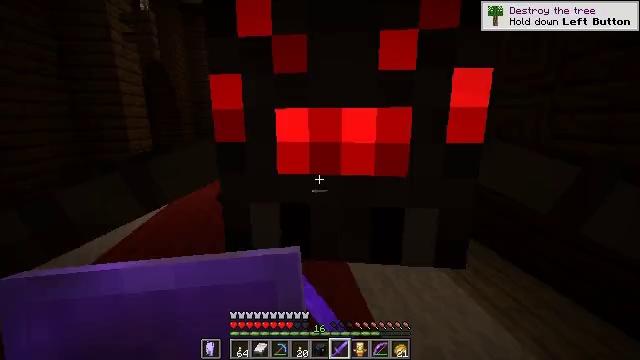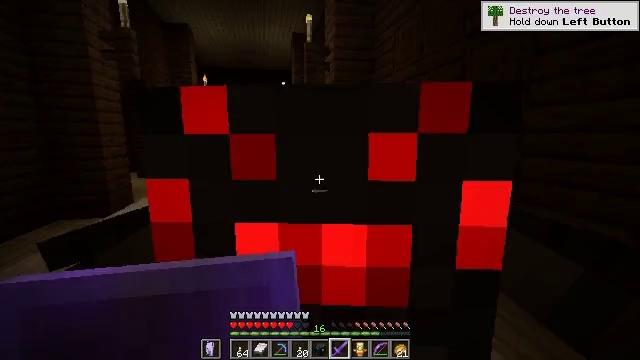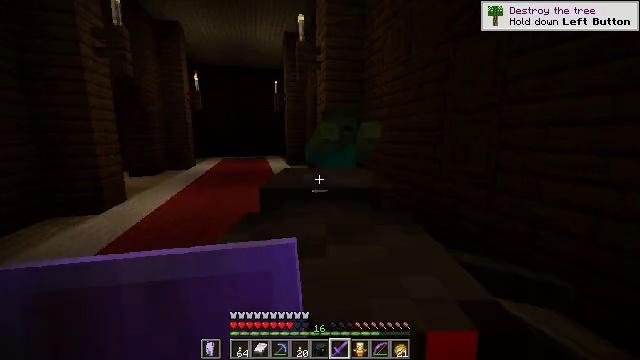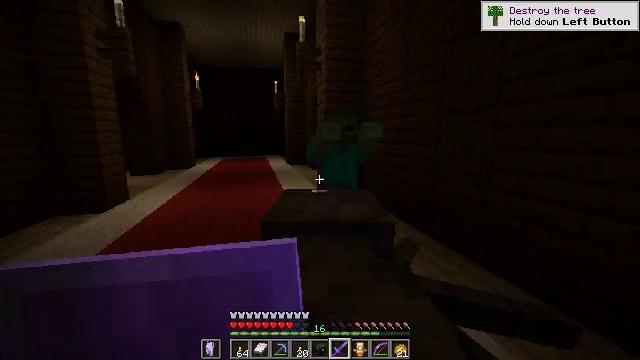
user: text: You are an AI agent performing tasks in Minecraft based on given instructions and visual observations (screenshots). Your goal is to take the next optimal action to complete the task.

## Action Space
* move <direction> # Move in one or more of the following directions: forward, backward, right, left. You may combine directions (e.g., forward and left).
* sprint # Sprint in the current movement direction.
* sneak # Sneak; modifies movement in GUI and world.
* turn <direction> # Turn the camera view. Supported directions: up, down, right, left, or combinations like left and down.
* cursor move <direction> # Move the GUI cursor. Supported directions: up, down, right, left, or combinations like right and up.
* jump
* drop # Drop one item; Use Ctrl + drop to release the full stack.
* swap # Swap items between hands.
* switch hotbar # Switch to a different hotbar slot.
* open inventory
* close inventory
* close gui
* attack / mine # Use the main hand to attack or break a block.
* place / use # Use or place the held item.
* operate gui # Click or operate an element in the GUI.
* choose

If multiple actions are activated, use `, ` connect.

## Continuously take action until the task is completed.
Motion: motion action
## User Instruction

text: Hunt a spider.
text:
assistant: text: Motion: move back, attack / mine
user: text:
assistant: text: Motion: move back, turn right, attack / mine
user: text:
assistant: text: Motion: no_op
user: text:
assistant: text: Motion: no_op